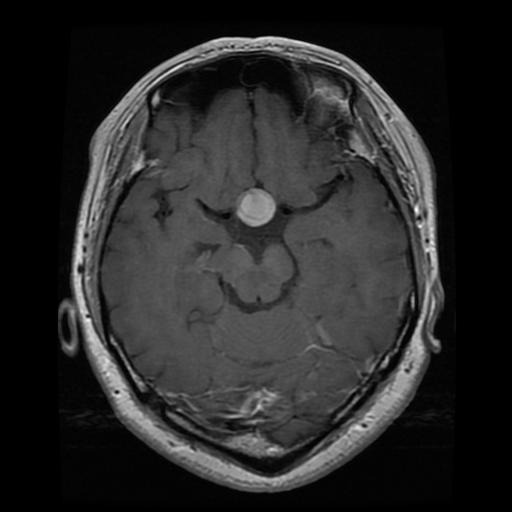
Label: pituitary